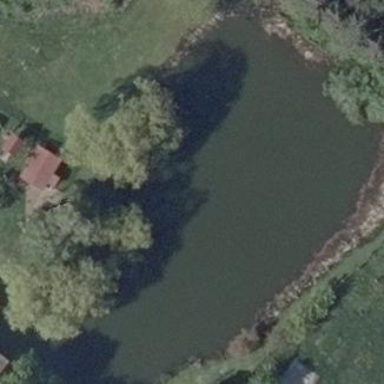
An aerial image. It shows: Pond surrounded by natural water.